Field crop: maize
Growth stage: 2
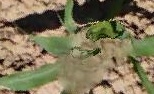
Species: maize